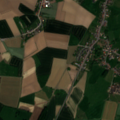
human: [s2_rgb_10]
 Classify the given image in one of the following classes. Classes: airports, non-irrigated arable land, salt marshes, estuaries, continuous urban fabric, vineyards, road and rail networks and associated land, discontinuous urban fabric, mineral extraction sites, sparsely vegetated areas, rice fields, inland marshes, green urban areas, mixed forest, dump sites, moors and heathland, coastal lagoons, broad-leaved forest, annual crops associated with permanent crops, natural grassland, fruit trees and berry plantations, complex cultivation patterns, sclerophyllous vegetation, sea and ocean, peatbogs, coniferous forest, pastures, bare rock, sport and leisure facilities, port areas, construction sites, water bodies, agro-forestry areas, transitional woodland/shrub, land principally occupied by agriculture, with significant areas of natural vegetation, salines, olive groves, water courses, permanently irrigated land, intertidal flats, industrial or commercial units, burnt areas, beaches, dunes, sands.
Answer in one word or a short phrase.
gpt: discontinuous urban fabric, non-irrigated arable land, pastures, complex cultivation patterns